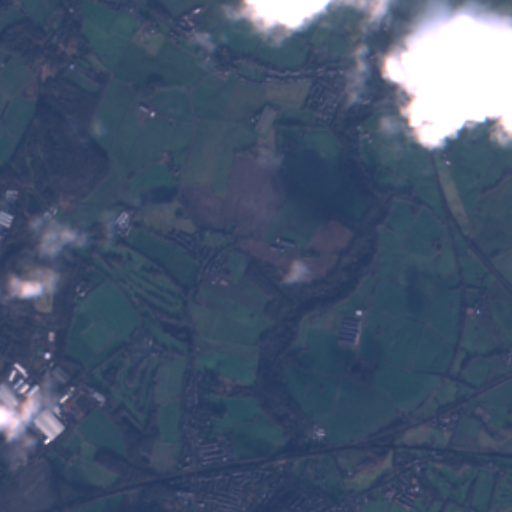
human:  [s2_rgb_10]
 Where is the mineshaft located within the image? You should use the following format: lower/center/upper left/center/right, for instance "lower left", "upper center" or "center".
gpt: The mineshaft is located in the upper left of the image.
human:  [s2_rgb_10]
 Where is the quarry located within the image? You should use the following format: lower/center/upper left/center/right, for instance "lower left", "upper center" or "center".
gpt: The quarry is located in the center left of the image.
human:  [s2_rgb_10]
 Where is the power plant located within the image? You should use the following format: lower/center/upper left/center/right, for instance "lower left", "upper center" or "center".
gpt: There is no power plant in the image.